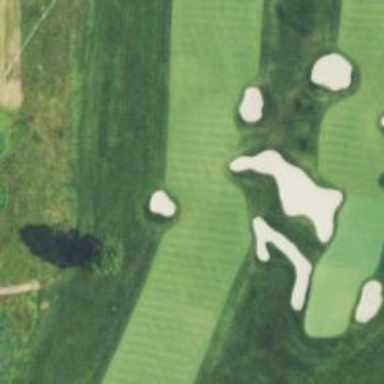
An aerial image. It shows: View of golf hole.